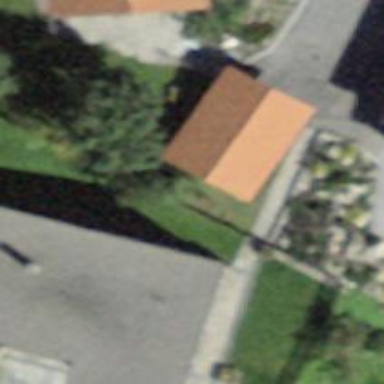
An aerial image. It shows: Building with tiled roof.